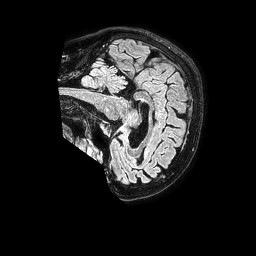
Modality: FLAIR
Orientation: sagittal
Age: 73
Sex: female
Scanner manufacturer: philips
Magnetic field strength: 1.5 T
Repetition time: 4.8 s
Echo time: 0.3 s